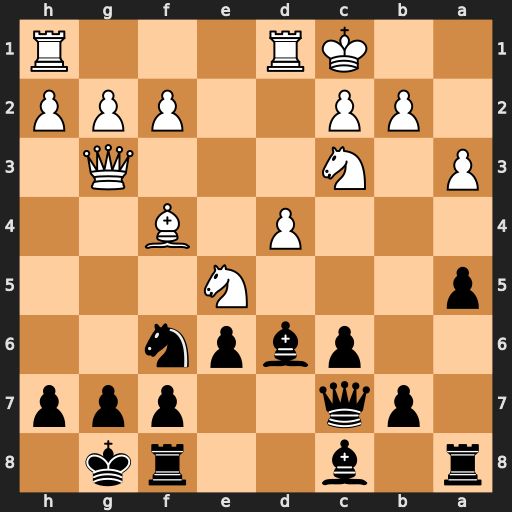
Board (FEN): r1b2rk1/1pq2ppp/2pbpn2/p3N3/3P1B2/P1N3Q1/1PP2PPP/2KR3R
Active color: b
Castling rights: -
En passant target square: -
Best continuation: Nh5 Qf3 Nxf4 Qxf4 f6